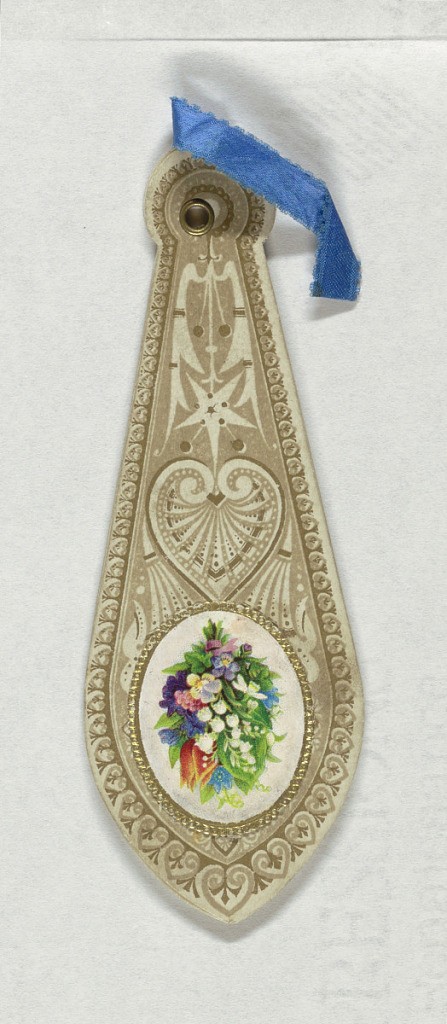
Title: Christmas Greeting
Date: ca. 1890
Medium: Chromolithograph on paper, with attached ribbon
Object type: Greeting Card
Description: Simulated fan of f ive sections, each with a scenic madallion. Under the first medallion is the season's greeting, and under the second, a poem.